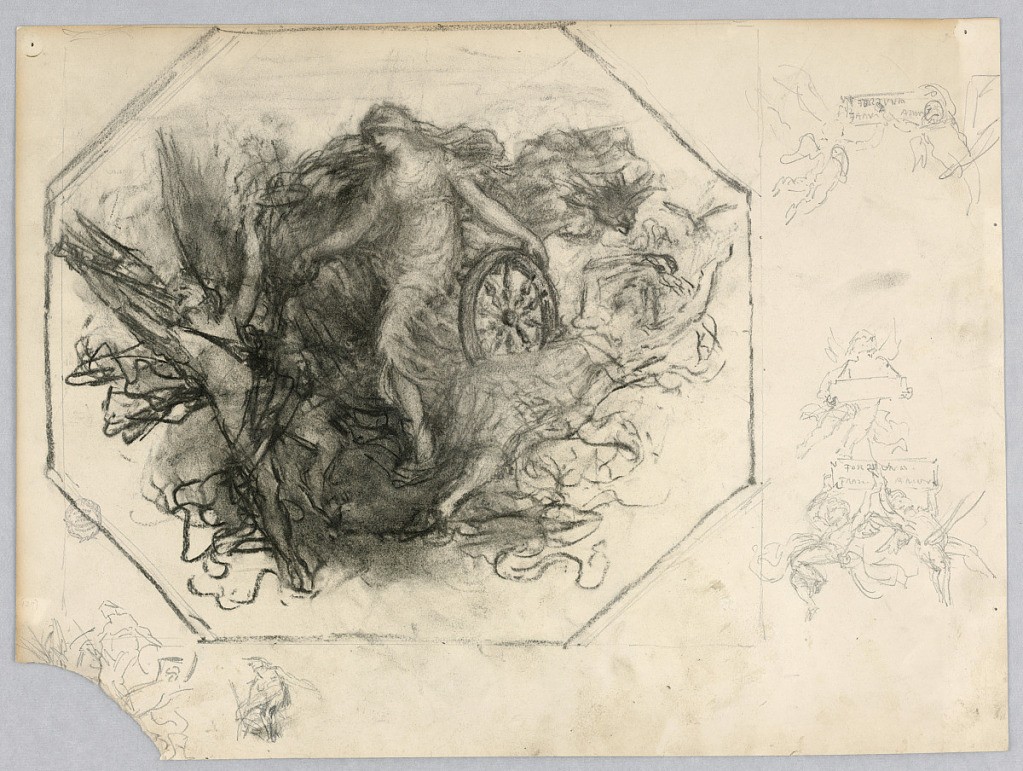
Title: Fortuna
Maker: Francis Augustus Lathrop, American, 1849–1909
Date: ca. 1895
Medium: Charcoal and graphite on paper
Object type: Drawing
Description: Left, octagonal scene of Fortuna and her chariot. Lower left and right, sketches of putti with inscriptions.